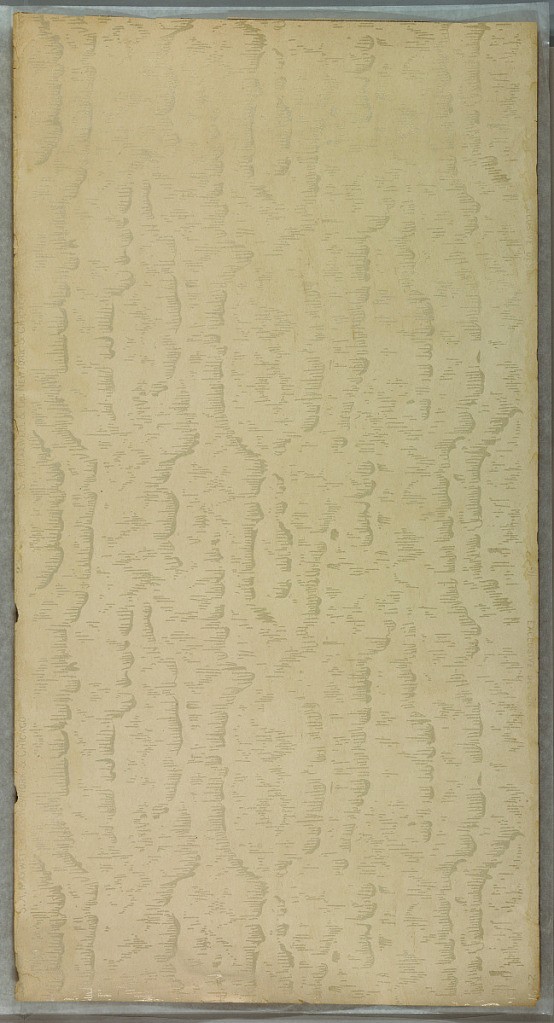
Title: Ceiling paper
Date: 1905–1915
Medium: Machine-printed paper, liquid mica
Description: White mica moire on cream ground.
Printed in selvedge: "S. A. Maxwell & Co. New York & Chicago 22"